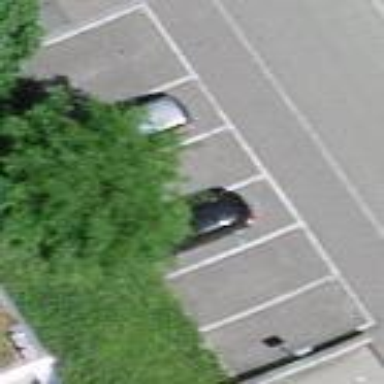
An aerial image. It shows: Street-side parking area.